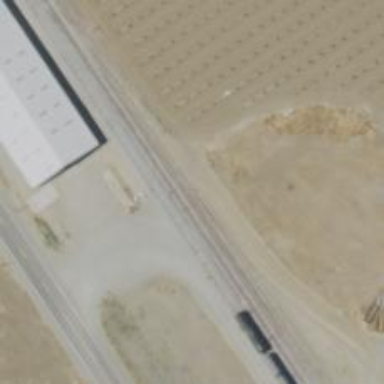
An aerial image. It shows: Railway siding with rails.